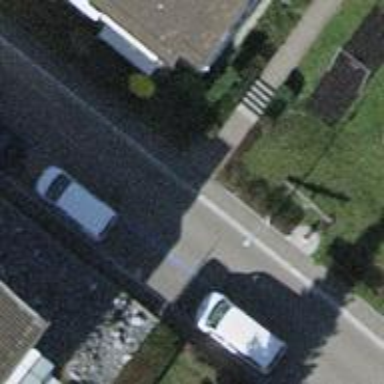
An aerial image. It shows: Cobblestone footway.